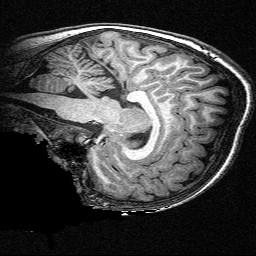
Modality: T1w
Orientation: sagittal
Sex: female